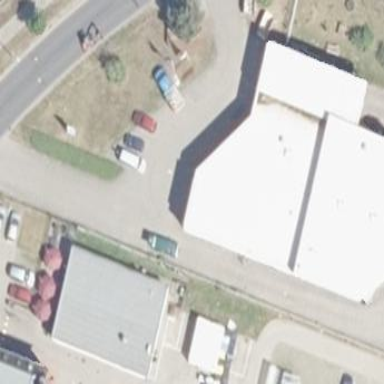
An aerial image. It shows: Commercial building housing car repair shop.